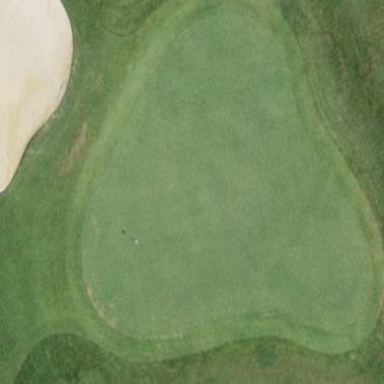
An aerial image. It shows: Green golf area with grass land use.